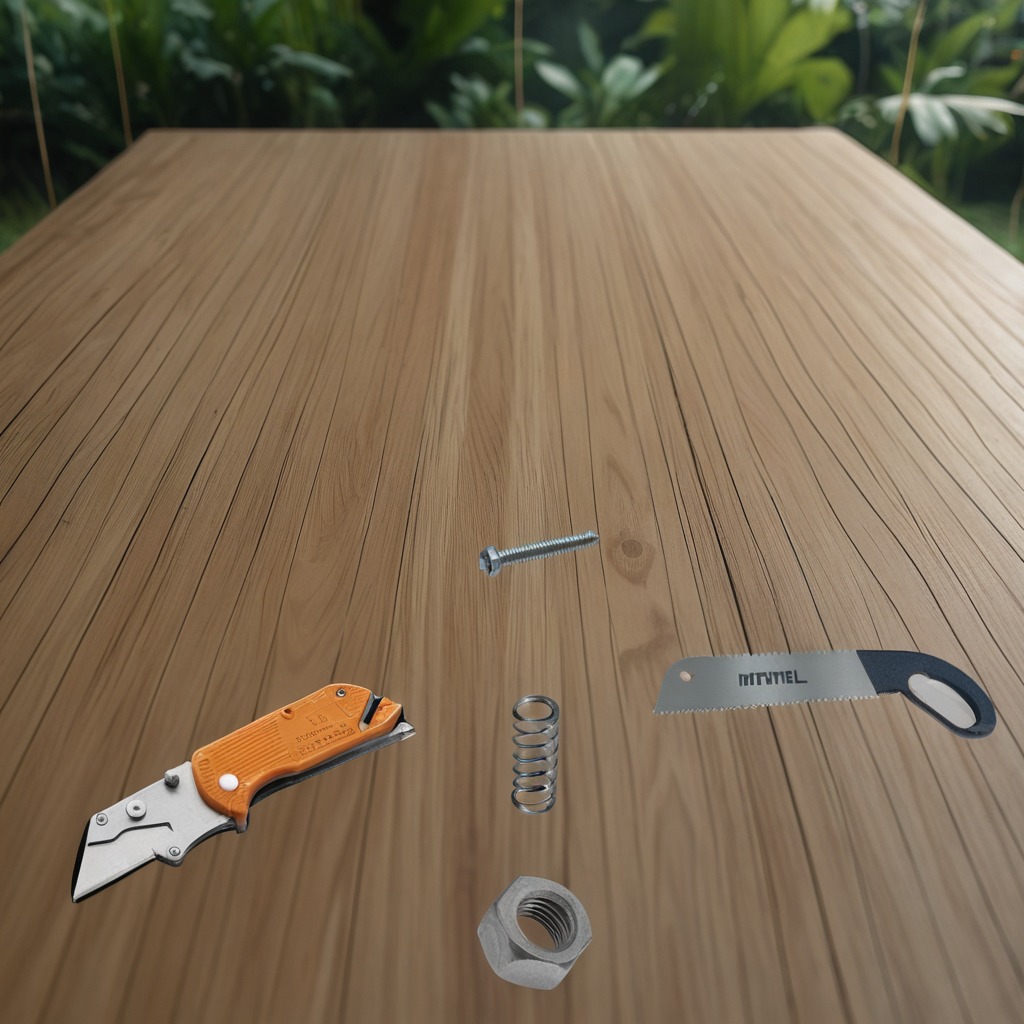
A utility knife, a metal machine screw, a coiled metal spring, a handheld metal saw, and a metal nut are lying on a wooden table inside a jungle field workshop tent humid ambient light worn but